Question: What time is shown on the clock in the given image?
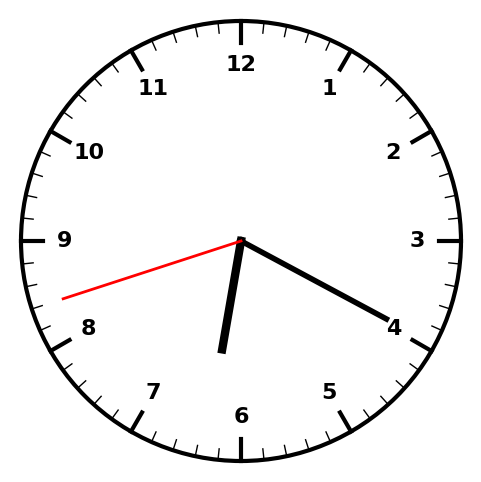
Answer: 06:19:42